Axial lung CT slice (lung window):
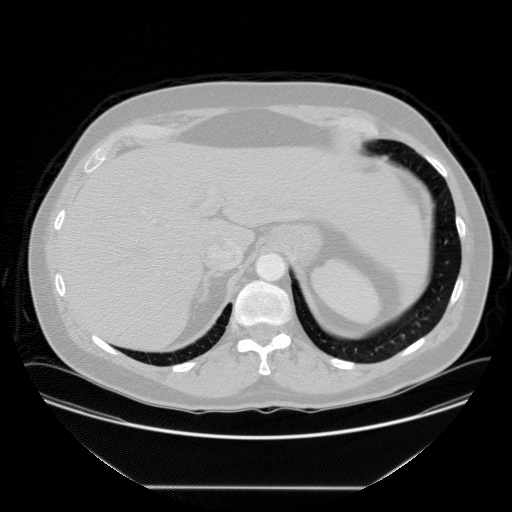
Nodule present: no